Question: I tried to break a label according to the text that contains. The code is below:
'''
mnhmeioLabel.numberOfLines=0;
mnhmeioLabel.lineBreakMode=NSLineBreakByWordWrapping;
[mnhmeioLabel sizeToFit];
'''
Although it seems to work only sometimes. I added a snapshot of my problem and what i want.
The problem is in red box that breaks the line with a way that i cannot understand. The result that i want is in the yellow box.
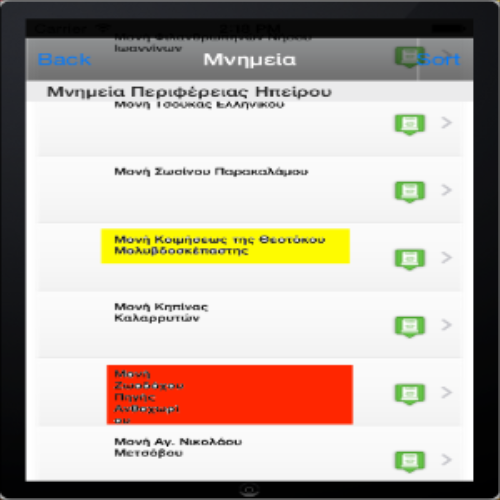
Answer: first YouShould get label Height base on text
'''
UILabel *mnhmeioLabel = [[UILabel alloc] initWithFrame:giveYourframe];
[mnhmeioLabel setText:heregiveYourText]
mnhmeioLabel.lineBreakMode=NSLineBreakByWordWrapping;
// get height base on label text and size
CGFloat height=[self getStringHeightforLabel:mnhmeioLabel];
//set fram after getting height
cell.mnhmeioLabel.frame=CGRectMake(cell.mnhmeioLabel.frame.origin.x,cell.mnhmeioLabel.frame.origin.y,cell.mnhmeioLabel.frame.size.height,height);
[cell.mnhmeioLabel sizeToFit];
'''
// call this to get height
'''
-(CGFloat)getStringHeightforLabel:(UILabel *)label
{
CGSize maximumLabelSize = CGSizeMake(label.frame.size.width,9999);
CGSize stringSize= [label.text sizeWithFont:label.font
constrainedToSize:maximumLabelSize
lineBreakMode:label.lineBreakMode];
return stringSize.height;
}
'''